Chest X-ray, PA view. Patient: 21 years old, sex F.
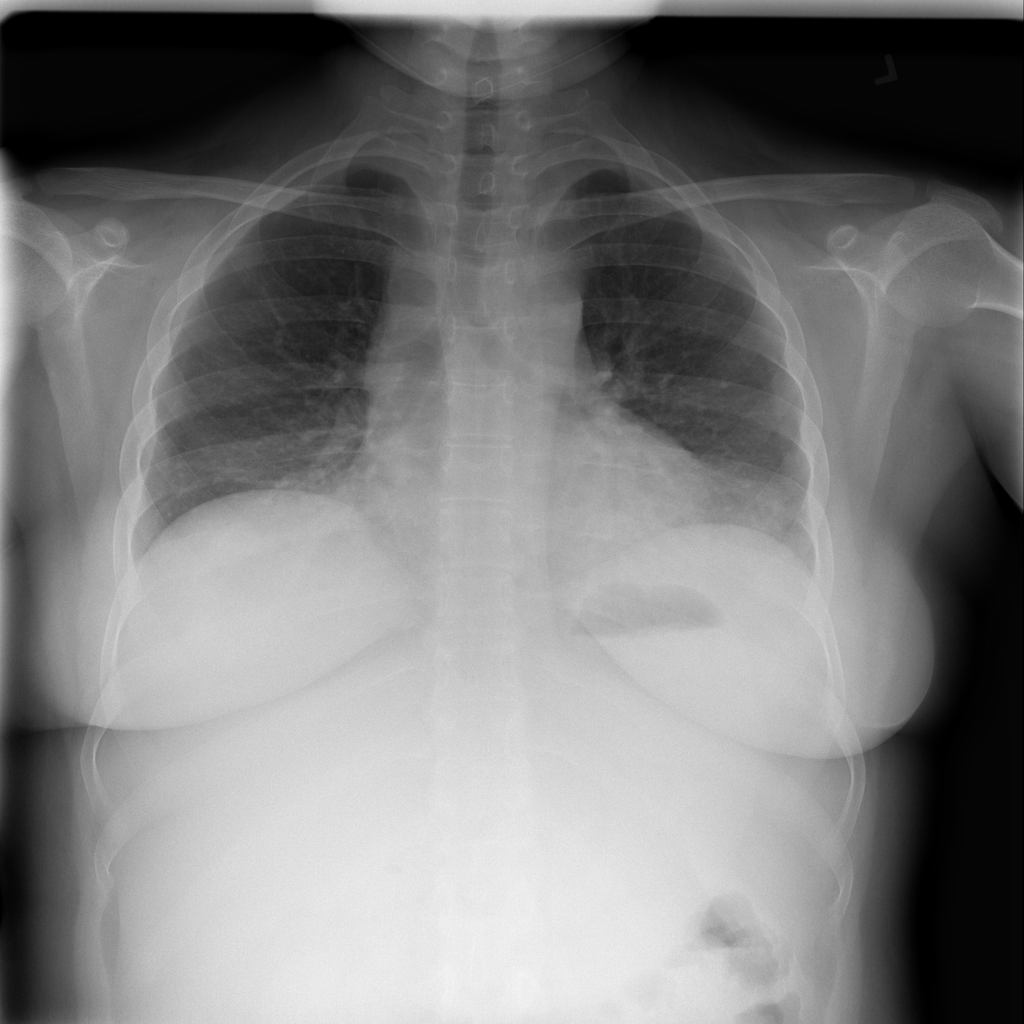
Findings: No Finding